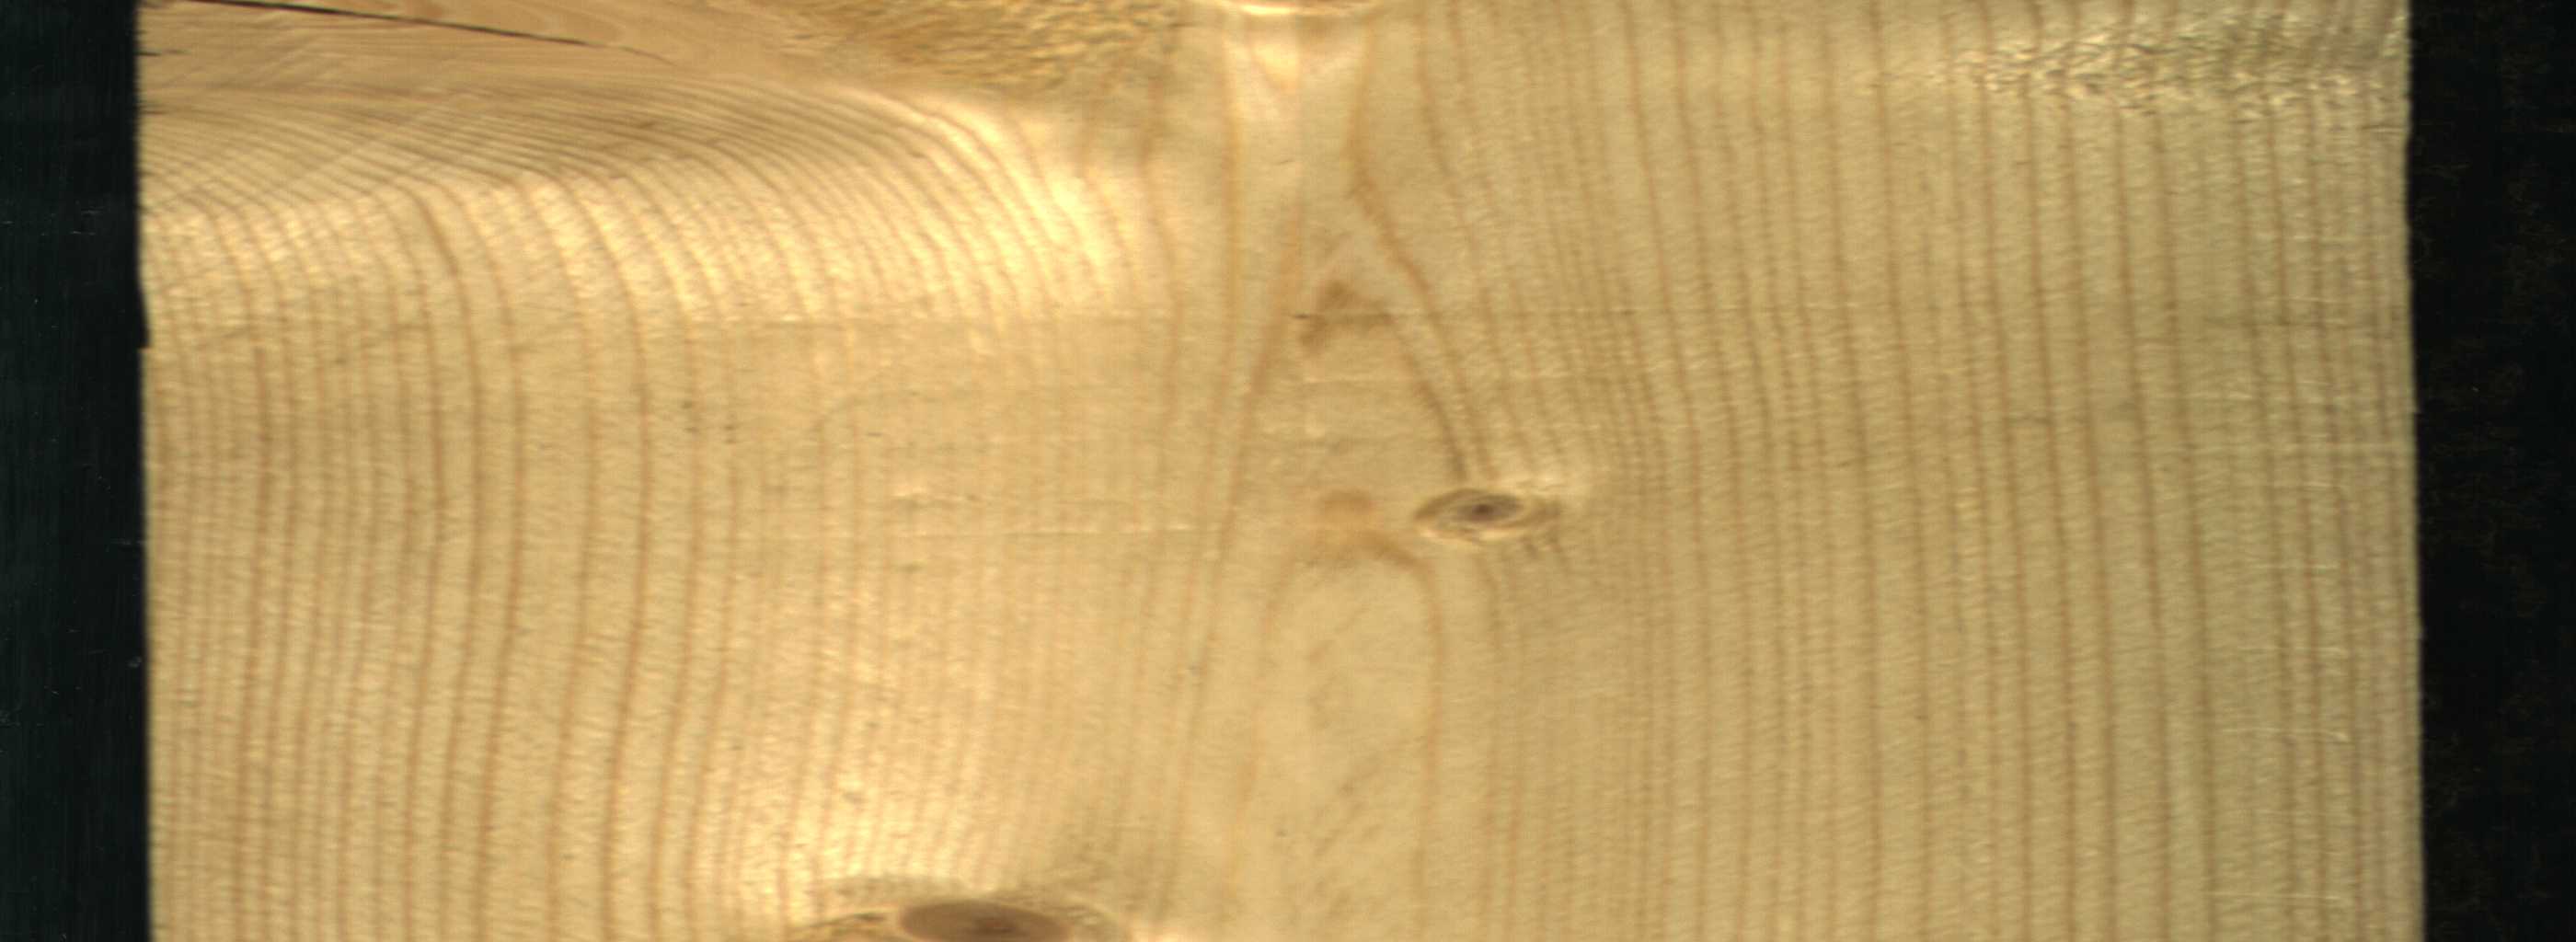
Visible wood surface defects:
knot_with_crack
Live_Knot
Live_Knot